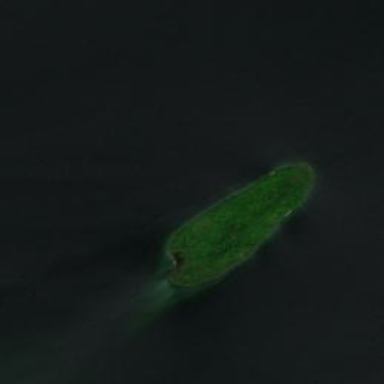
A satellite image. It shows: Islet.